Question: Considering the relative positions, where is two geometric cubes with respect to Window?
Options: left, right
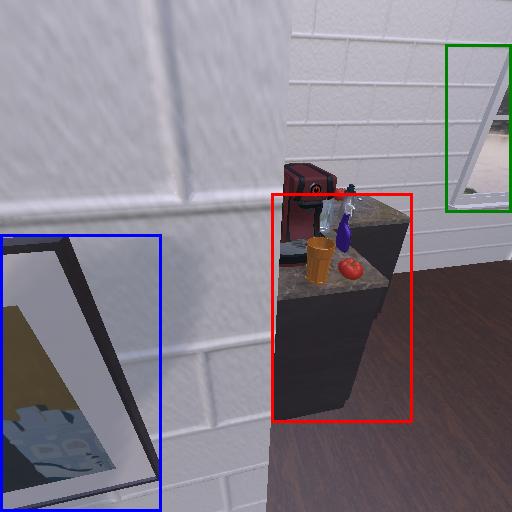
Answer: left